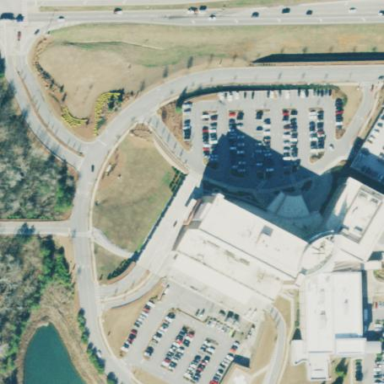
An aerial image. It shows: Healthcare facility identified as hospital.